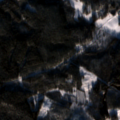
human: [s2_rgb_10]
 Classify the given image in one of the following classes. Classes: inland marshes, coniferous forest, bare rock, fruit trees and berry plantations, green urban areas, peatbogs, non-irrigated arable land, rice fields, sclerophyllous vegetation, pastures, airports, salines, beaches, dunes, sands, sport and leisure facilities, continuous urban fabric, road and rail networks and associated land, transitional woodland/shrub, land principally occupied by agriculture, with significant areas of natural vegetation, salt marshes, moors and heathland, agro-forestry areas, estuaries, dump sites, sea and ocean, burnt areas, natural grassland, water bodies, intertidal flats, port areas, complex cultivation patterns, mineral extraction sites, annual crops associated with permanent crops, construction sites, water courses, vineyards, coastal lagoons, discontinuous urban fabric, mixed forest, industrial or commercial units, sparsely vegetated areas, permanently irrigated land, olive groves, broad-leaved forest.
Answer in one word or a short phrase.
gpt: land principally occupied by agriculture, with significant areas of natural vegetation, coniferous forest, mixed forest